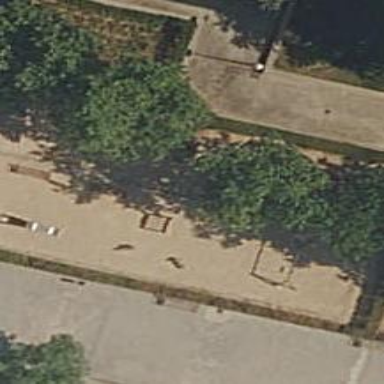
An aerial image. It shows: Playground area for leisure activities on the land.